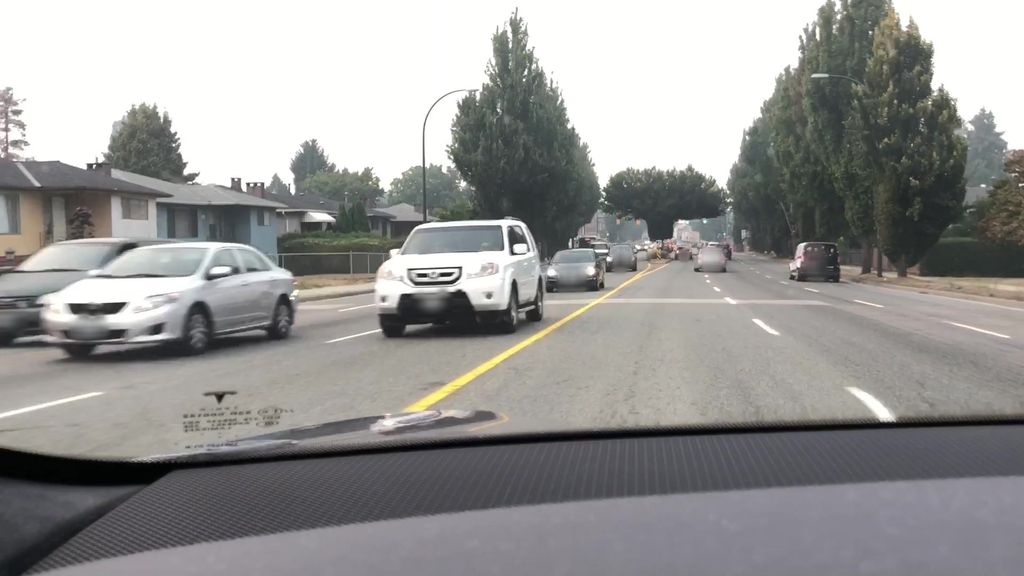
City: vancouver